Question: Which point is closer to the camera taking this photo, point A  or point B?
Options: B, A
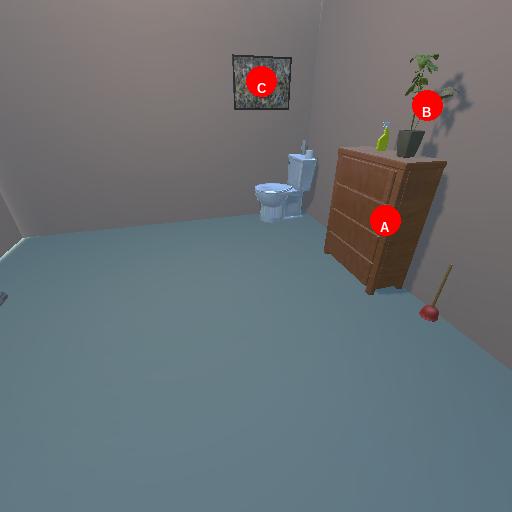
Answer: B